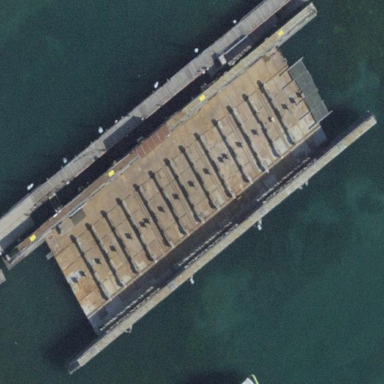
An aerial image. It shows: Dock located along the waterway.